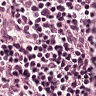
Metastatic tissue present: no